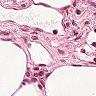
Metastatic tissue present: no